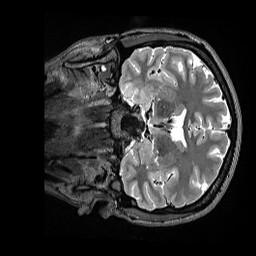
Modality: T2w
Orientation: coronal
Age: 24
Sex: female
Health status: ill
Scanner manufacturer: siemens
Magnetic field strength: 3 T
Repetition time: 3.2 s
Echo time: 0.564 s